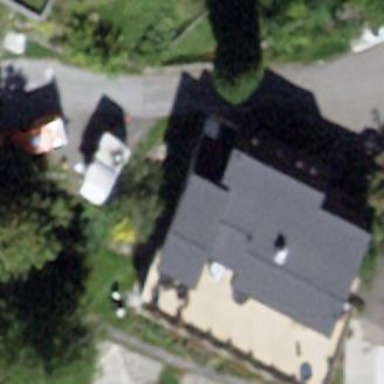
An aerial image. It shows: Residential building with gabled roof.